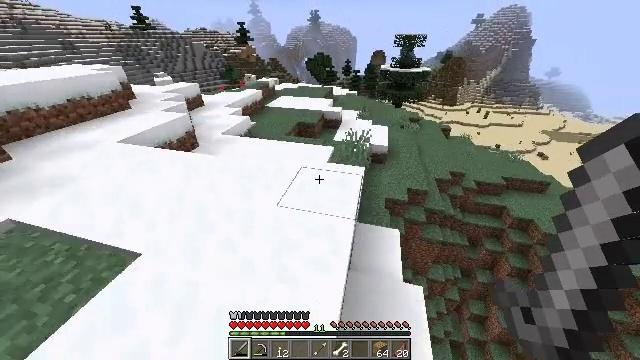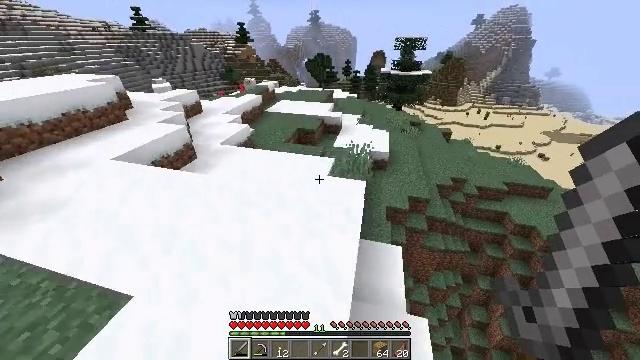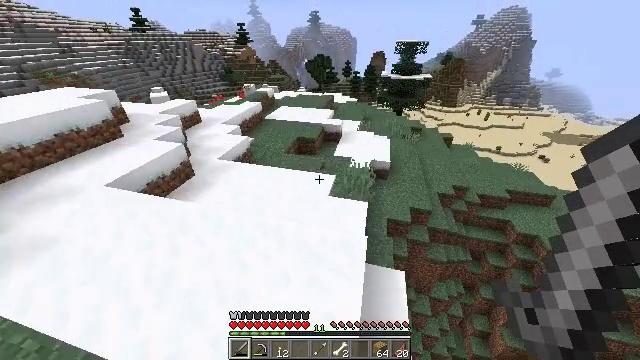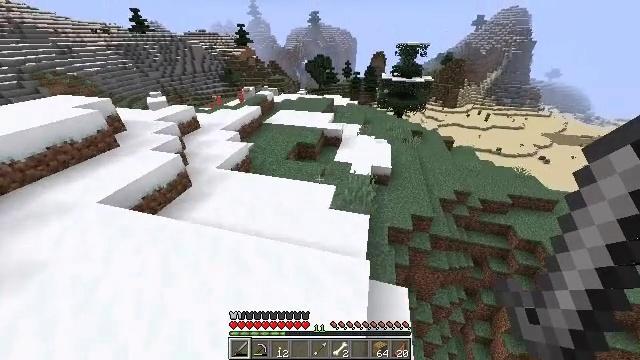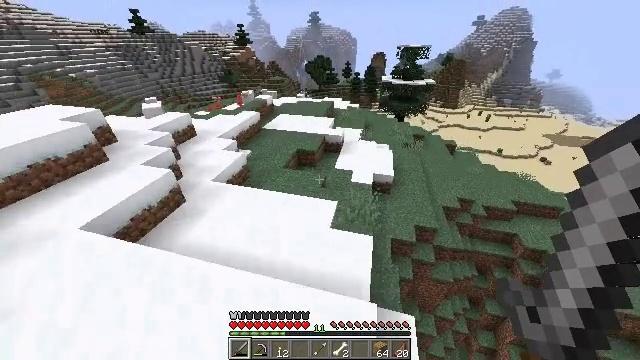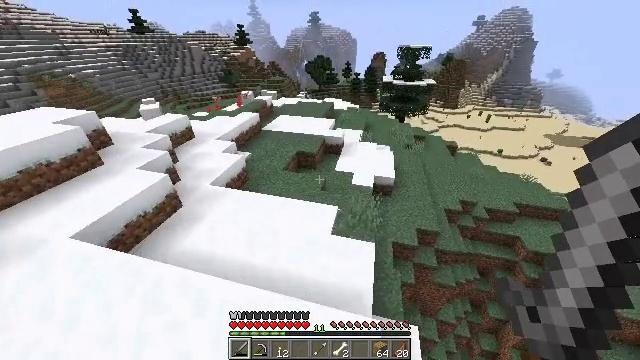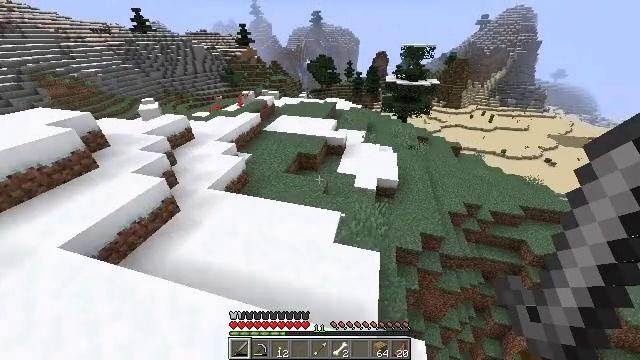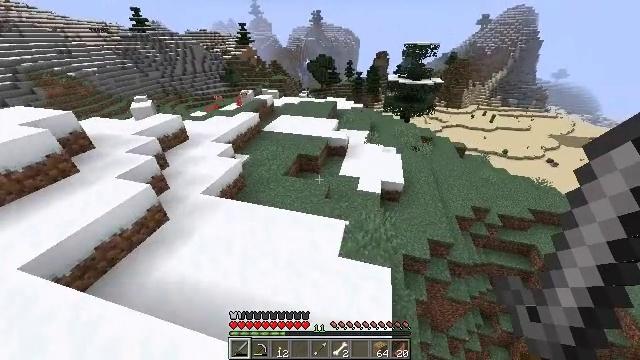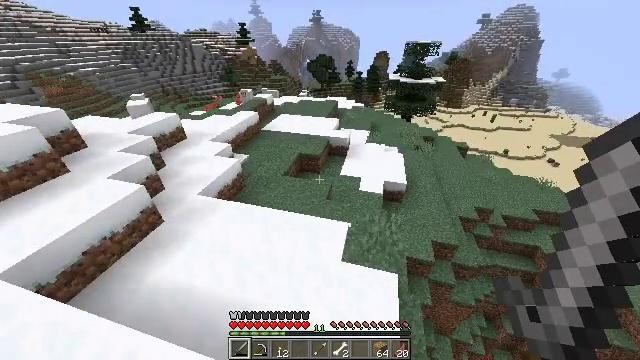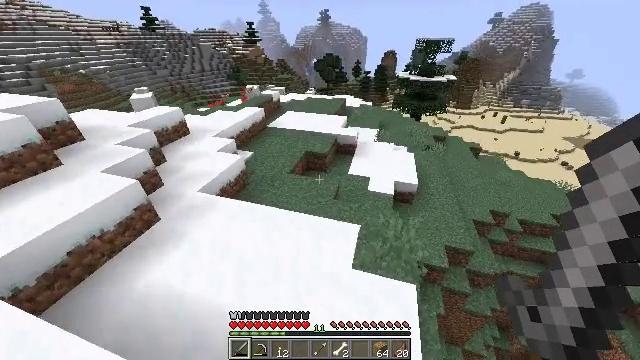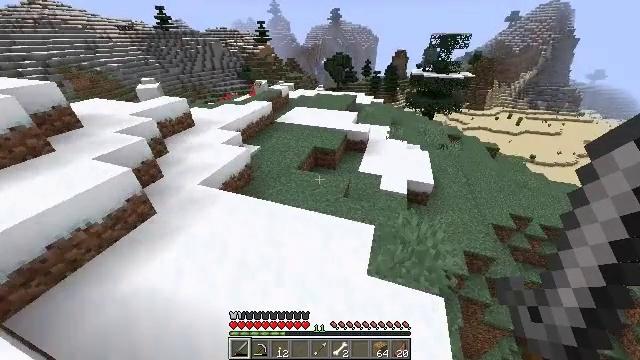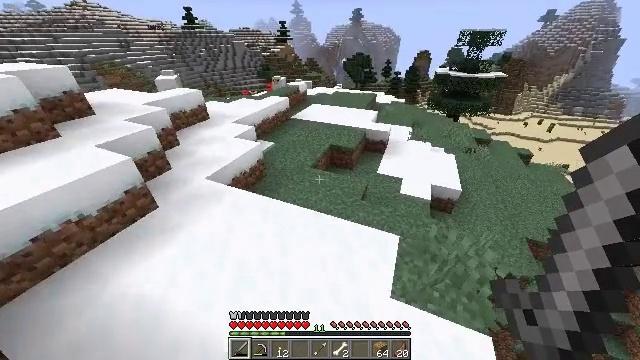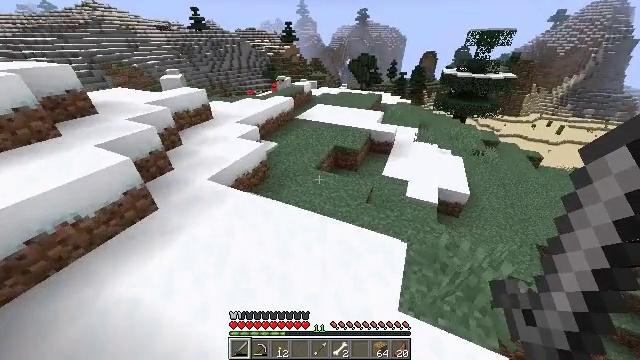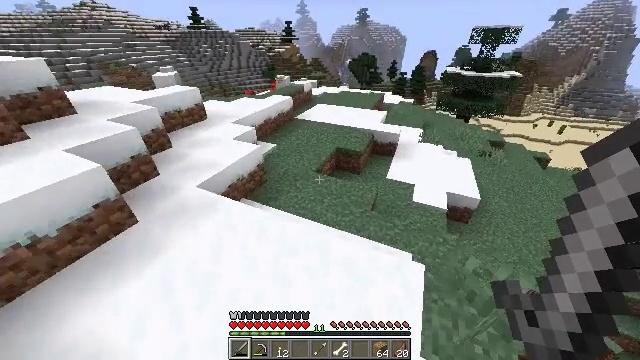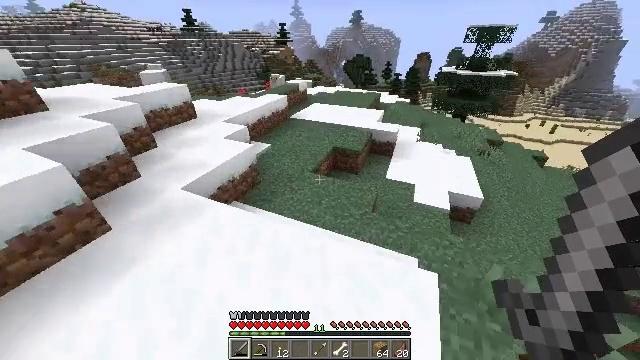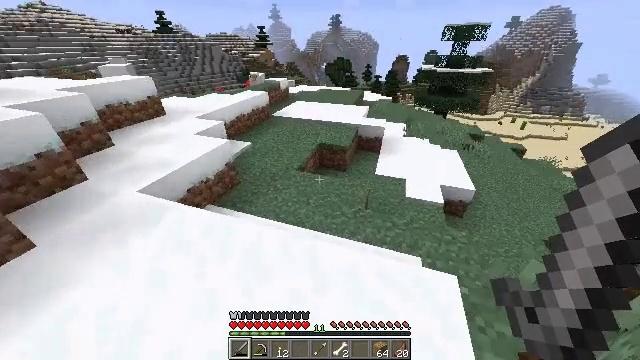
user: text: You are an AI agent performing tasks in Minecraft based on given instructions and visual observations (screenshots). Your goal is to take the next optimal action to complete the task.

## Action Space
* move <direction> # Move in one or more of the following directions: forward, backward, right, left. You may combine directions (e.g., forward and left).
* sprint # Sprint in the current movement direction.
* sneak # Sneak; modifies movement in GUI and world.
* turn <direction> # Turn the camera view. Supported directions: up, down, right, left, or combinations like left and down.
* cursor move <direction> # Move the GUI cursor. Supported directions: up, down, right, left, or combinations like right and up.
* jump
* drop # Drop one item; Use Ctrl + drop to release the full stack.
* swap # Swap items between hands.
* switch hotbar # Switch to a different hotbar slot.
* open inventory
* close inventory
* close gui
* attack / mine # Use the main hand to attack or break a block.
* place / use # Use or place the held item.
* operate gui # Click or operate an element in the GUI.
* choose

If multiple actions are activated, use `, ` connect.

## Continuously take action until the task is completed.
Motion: motion action
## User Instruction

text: Obtain cooked mutton by cooking raw mutton in a furnace.
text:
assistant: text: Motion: move forward, sprint, jump
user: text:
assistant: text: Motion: move forward, sprint, jump
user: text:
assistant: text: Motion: move forward, sprint
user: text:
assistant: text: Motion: move forward, sprint
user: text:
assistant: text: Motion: move forward and move left, sprint
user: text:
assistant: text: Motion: move forward and move left, sprint
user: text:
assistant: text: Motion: move forward and move left, sprint
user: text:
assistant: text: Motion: move forward and move left, sprint
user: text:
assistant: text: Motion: move forward and move left, sprint, turn left
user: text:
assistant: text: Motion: move forward, sprint, turn left
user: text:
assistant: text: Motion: move forward, sprint, turn left
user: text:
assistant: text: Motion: move forward, sprint, turn left
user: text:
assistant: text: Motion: move forward, sprint
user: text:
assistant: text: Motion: move forward, sprint, turn right
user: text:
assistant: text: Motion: move forward, sprint, turn right
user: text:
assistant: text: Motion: move forward, sprint, turn right
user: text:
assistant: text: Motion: move forward, sprint, turn right
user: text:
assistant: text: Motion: move forward, sprint
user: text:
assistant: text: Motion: move forward, sprint
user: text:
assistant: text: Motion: move forward, sprint, turn right
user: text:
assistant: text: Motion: move forward, sprint, turn right
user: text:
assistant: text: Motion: move forward, sprint, turn right
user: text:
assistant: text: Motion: move forward, sprint, turn right
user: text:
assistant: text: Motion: move forward, sprint
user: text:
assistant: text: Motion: move forward, sprint
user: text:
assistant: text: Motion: move forward, sprint, turn right
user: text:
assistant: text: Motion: move forward, sprint, turn right
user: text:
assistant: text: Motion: move forward, sprint, turn right
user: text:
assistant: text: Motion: move forward, sprint, turn right
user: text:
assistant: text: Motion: move forward, sprint, turn right and up